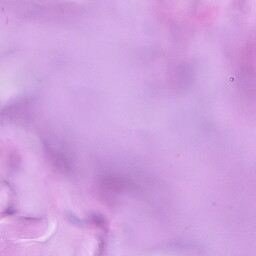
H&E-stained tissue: Breast